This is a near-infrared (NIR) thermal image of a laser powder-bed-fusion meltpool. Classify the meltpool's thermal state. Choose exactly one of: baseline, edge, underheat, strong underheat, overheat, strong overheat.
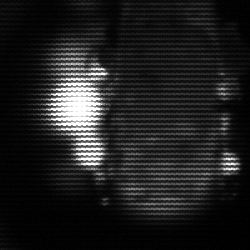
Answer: strong underheat